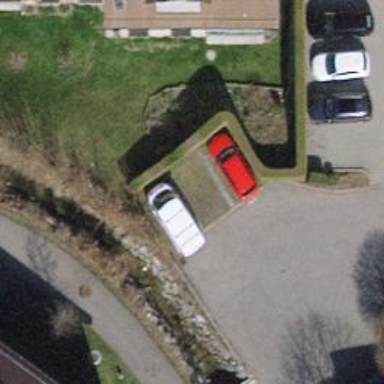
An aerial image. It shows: Car-sharing service available at this location.